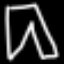
Label: pants